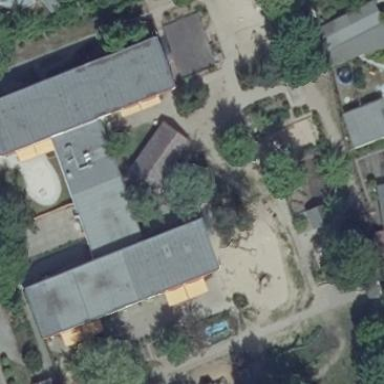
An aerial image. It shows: Kindergarten.